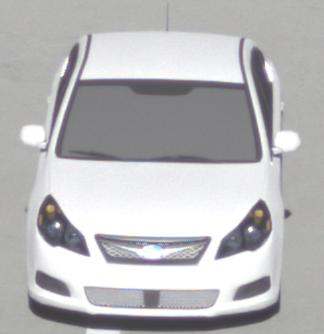
Make: Subaru
Model: Legacy 2.0R
Detailed model: Legacy (IV) Limousine
Model produced from: 2007/09
Model produced until: 2008/10
Doors: 4
Color: white
Road condition: dry road
Daytime: morning or afternoon
Contrast: high contrast